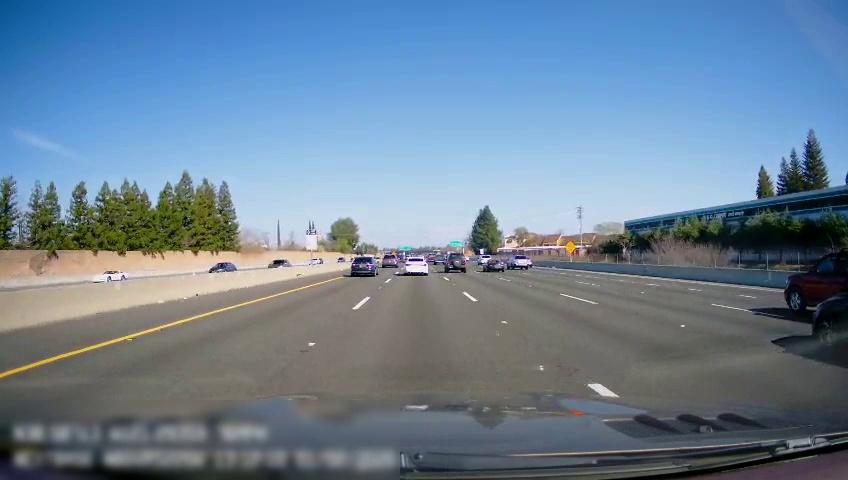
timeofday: Day
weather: Sunny
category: Drivable Space
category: Vehicles | Car
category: Vehicles | Car
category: Vehicles | Car
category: Vehicles | Car
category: Drivable Space
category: Vehicles | SUV
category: Vehicles | Car
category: Vehicles | Car
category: Vehicles | SUV
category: Vehicles | SUV
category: Vehicles | Car
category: Vehicles | Truck
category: Vehicles | SUV
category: Vehicles | SUV
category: Vehicles | Car
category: Vehicles | Car
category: Lanes | Alternate Lane
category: Lanes | Alternate Lane
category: Lanes | Alternate Lane
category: Lanes | Alternate Lane
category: Lanes | Current Lane
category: Lanes | Current Lane
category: Lanes | Alternate Lane
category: Traffic | Signs
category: Traffic | Signs
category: Traffic | Signs
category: Traffic | Signs